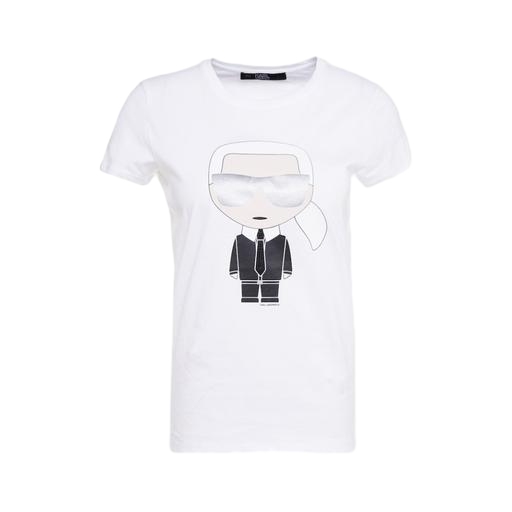
sasha emoji badge t-shirt, cool t-shirt, white sequined logo graphic t-shirt, white background